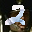
Label: 2